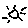
Label: sun